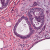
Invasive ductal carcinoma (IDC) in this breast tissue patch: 0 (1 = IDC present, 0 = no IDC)